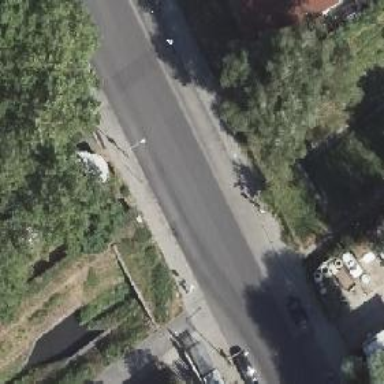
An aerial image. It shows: Unclassified road with asphalt surface running over bridge. The road has separate sidewalk.